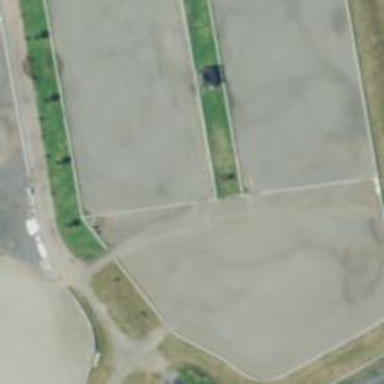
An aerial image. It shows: Equestrian pitch for leisure land activities.